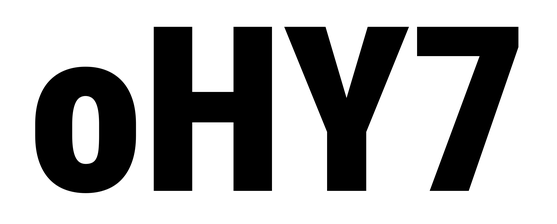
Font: Roboto_Condensed_Black